Field crop: maize
Growth stage: 2
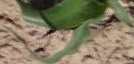
Species: maize